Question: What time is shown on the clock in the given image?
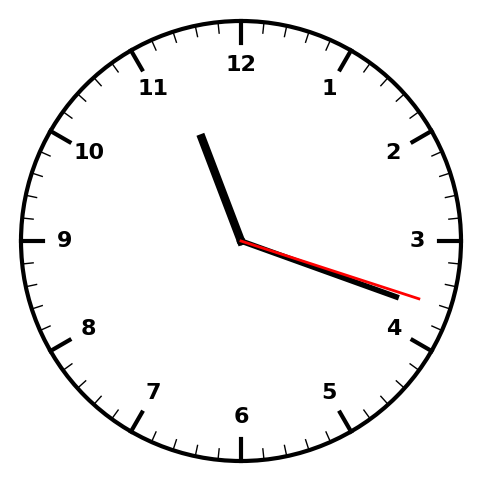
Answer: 11:18:18